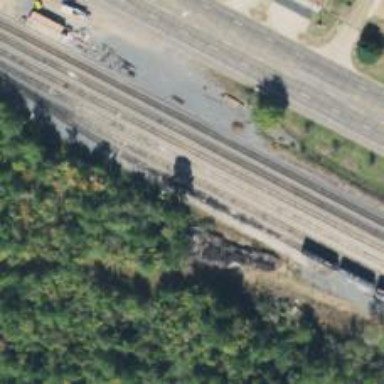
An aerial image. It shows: Railway yard used for servicing trains.